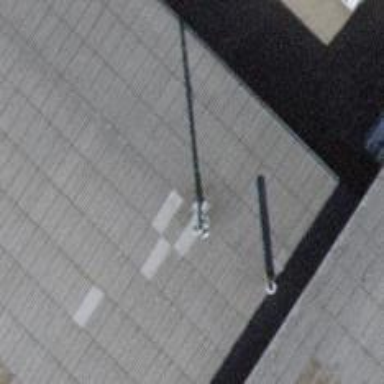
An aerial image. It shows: Communication mast tower.